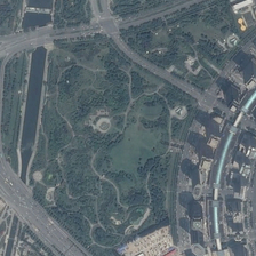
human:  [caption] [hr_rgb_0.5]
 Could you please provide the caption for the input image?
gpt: A park with many green plants is near a river and many buildings.

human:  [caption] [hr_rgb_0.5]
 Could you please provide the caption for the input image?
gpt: This is a river, road, tree, meadow or building.

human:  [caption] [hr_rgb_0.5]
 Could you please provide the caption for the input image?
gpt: It's a river, roads, trees, grass and buildings.

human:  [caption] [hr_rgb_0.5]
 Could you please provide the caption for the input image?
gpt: The park with many green plants is near the river and many buildings.

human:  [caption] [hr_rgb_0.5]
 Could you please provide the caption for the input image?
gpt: This is a river, roads, trees, lawns and buildings.